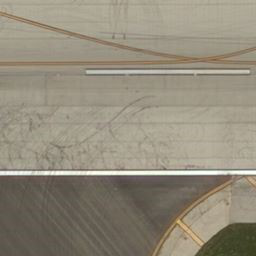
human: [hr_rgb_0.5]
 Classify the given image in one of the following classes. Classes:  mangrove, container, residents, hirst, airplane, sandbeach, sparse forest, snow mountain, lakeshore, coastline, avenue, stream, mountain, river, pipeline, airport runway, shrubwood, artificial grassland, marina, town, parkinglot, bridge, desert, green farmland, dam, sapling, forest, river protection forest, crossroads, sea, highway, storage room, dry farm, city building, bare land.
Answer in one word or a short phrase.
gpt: airport runway